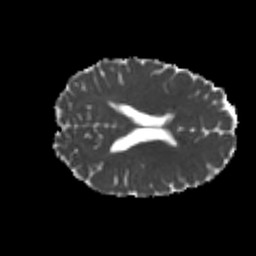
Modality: MD
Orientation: axial
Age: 23
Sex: female
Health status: healthy
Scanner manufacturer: philips
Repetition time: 7.386 s
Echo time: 0.08599 s